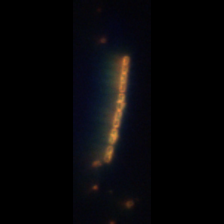
Taxon: Chaetoceros
Group: Diatoms